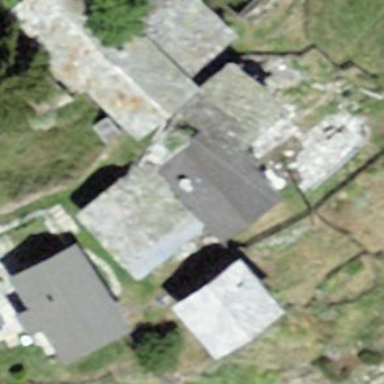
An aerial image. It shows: Building.